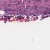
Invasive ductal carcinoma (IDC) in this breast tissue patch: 0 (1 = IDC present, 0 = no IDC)